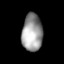
Tissue: lung
Cell type: T cells
Senescence score: 0.5666
Nuclear area (px): 757
Mean DAPI intensity: 153.676